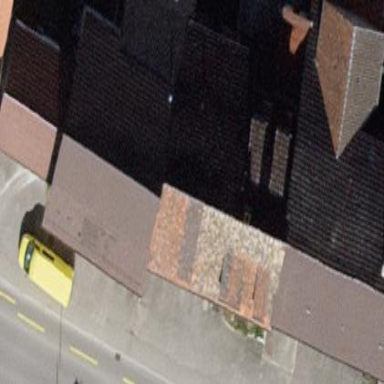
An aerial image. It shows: Building.